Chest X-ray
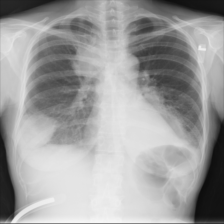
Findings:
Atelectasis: negative
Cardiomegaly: negative
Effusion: negative
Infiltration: negative
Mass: positive
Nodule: negative
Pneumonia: negative
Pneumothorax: negative
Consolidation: negative
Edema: negative
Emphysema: negative
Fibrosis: negative
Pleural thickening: negative
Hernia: negative